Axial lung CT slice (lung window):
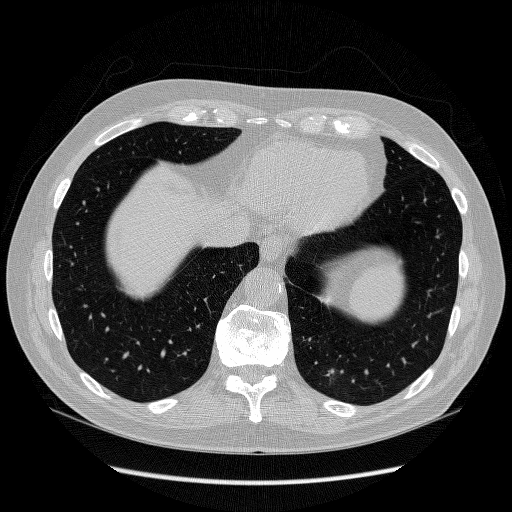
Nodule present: no